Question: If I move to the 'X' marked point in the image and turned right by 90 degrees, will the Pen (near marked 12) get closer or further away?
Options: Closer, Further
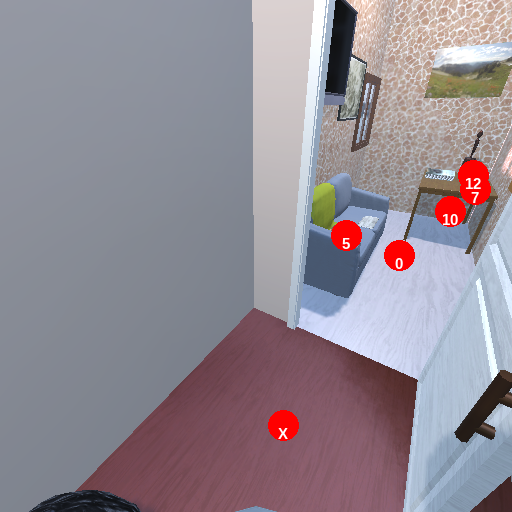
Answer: Closer